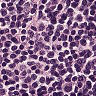
Metastatic tissue present: no